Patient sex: M
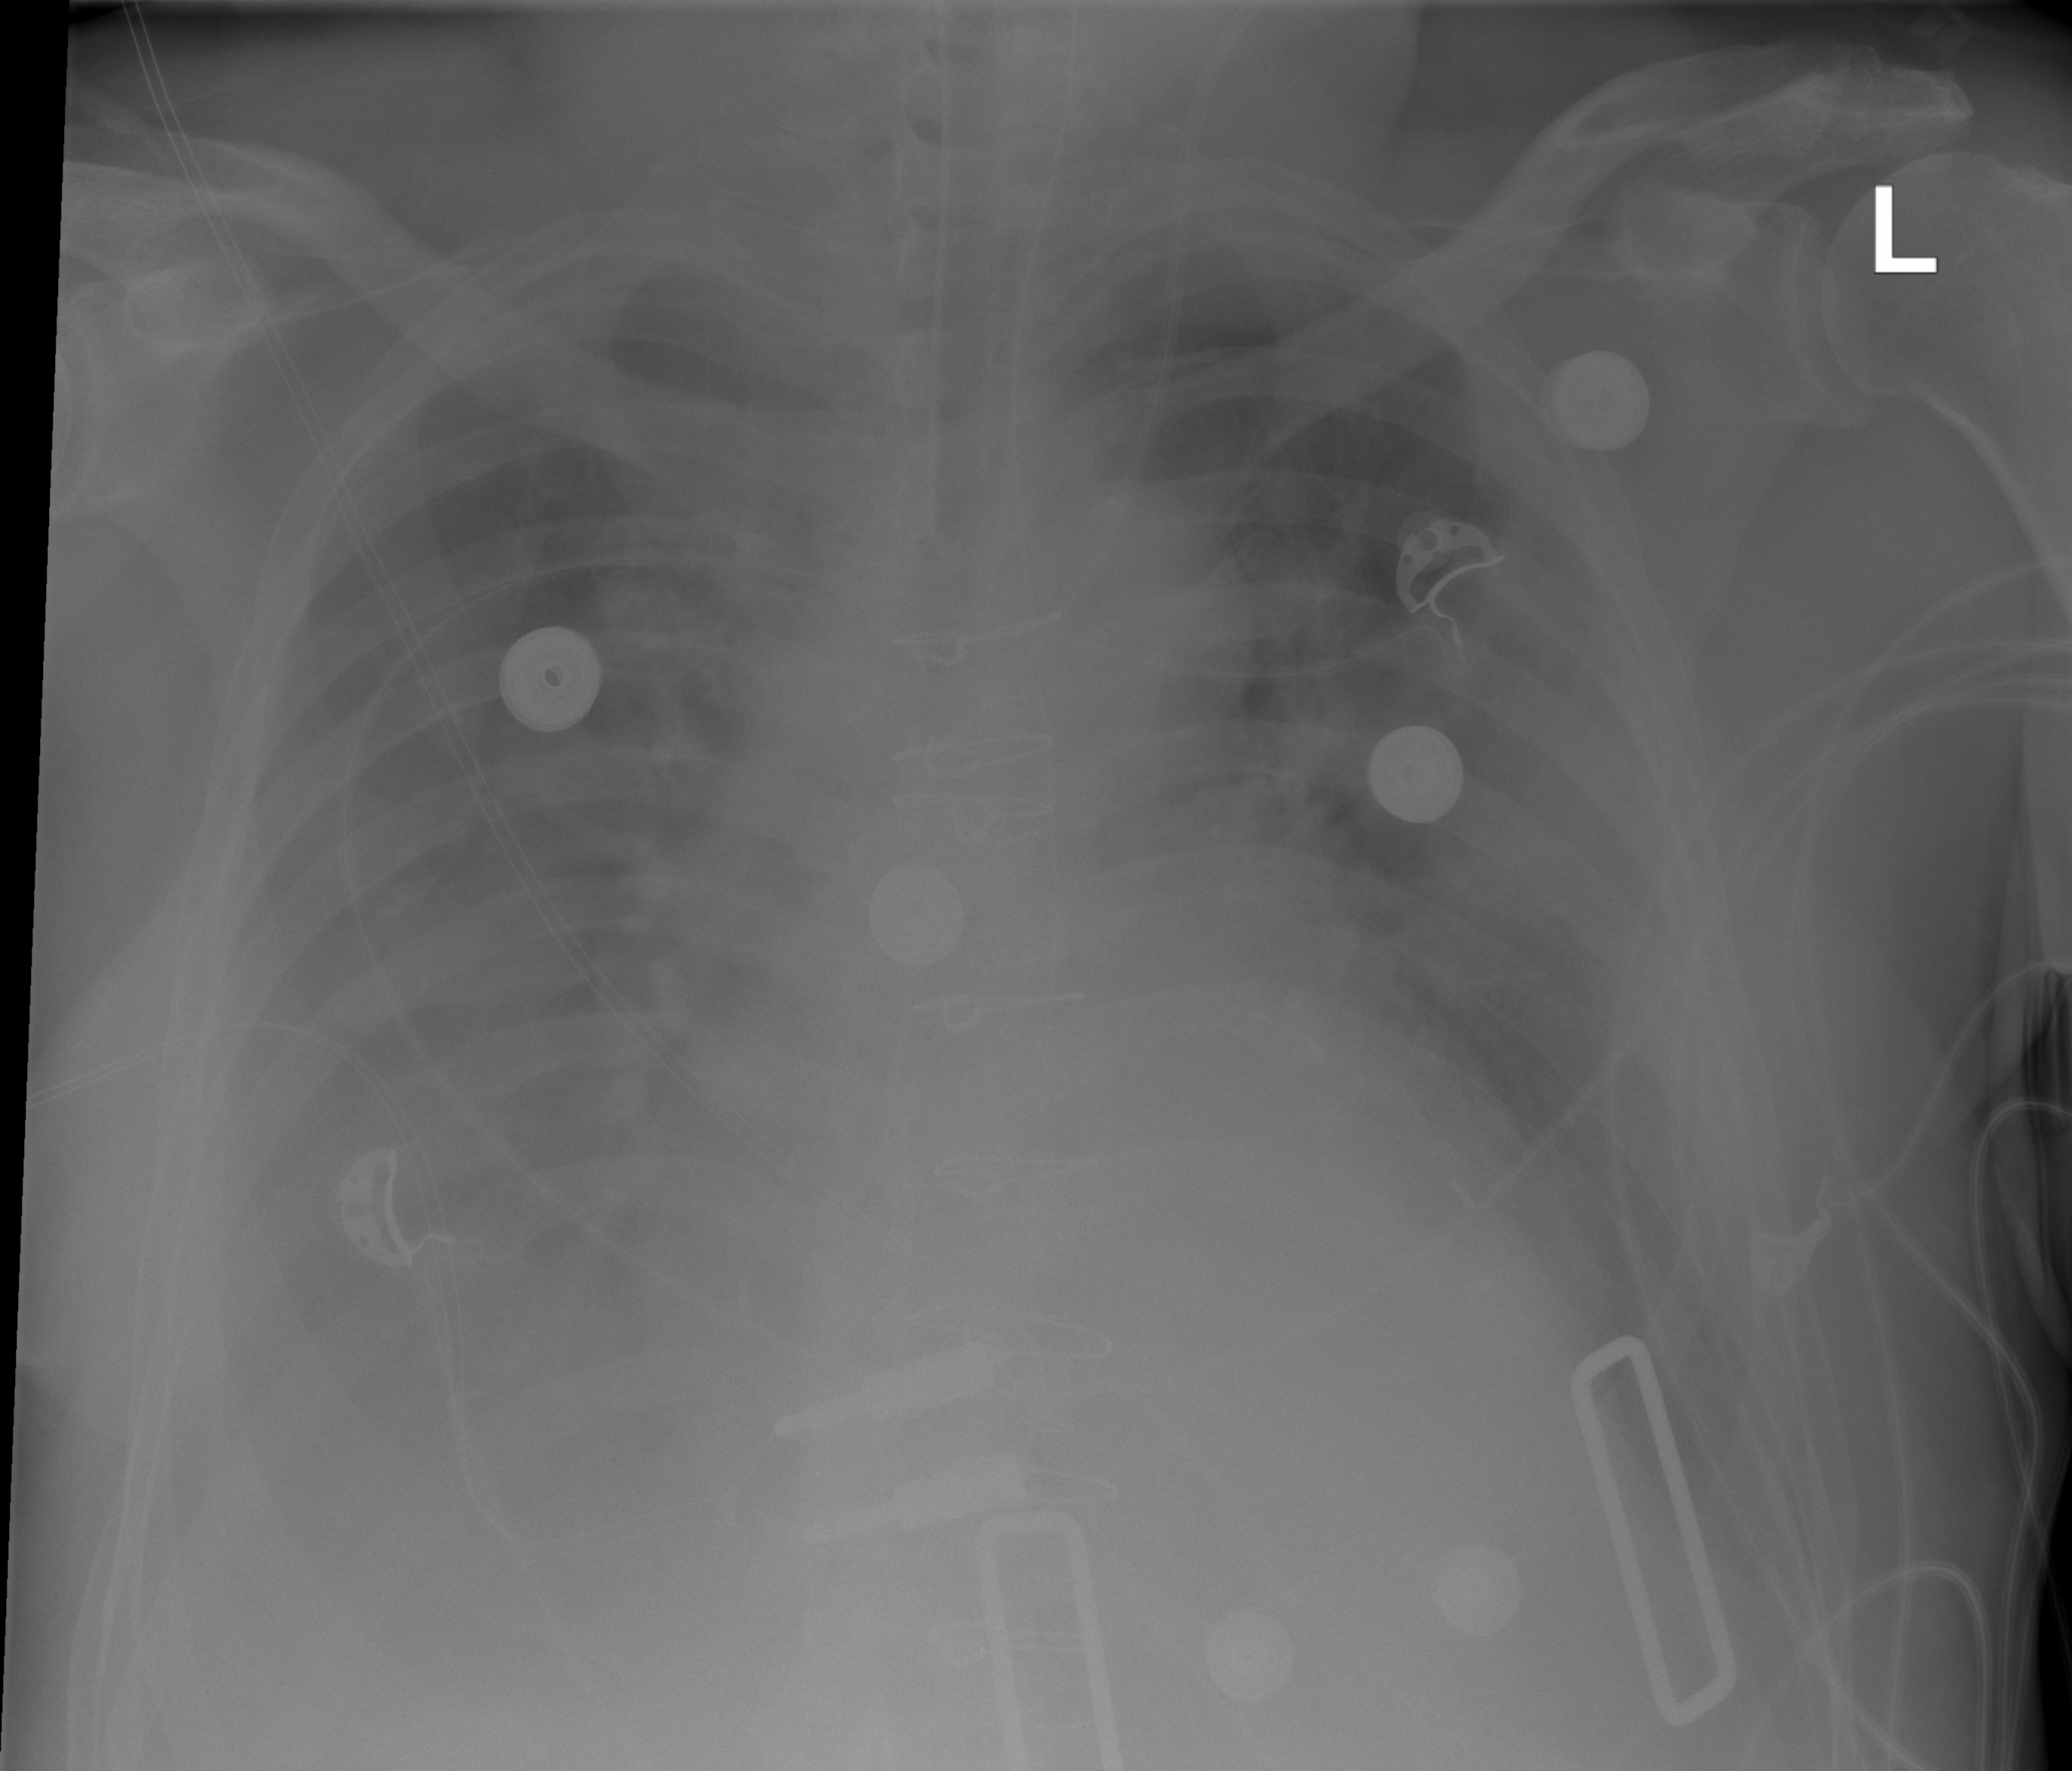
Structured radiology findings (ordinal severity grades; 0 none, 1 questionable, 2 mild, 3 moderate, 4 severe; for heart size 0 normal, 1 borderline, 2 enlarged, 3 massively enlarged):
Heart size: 2
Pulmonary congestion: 0
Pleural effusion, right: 3
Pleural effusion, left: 2
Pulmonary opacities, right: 0
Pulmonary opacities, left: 0
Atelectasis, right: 2
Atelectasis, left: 2